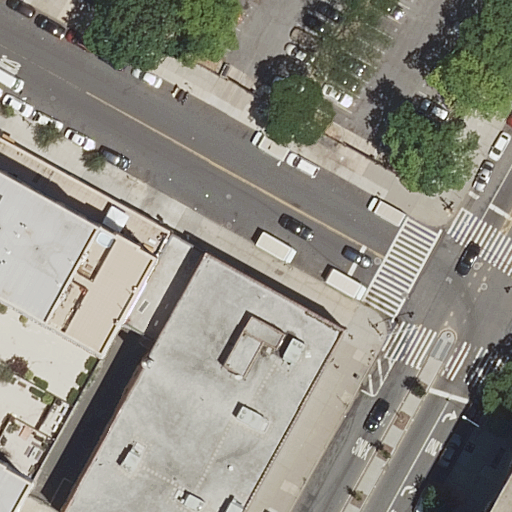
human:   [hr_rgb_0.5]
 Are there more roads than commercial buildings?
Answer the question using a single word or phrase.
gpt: yes

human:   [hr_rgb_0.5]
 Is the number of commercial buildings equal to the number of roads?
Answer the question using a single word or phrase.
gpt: no

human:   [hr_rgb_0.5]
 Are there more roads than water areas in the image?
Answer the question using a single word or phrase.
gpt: yes

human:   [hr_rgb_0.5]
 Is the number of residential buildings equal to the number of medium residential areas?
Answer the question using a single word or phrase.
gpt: no

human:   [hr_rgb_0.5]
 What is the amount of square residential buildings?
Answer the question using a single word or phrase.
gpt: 0

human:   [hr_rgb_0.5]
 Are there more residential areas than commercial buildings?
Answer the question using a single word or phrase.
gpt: yes

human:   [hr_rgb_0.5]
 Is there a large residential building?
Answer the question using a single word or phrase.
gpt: yes

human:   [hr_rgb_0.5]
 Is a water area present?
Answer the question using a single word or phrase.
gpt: no

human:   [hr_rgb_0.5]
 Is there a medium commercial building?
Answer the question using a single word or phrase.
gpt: no

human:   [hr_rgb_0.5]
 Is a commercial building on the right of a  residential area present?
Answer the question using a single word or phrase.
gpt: no

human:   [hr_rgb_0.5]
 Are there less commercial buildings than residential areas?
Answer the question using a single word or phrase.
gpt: yes

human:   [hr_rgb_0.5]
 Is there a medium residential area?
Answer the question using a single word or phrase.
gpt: no

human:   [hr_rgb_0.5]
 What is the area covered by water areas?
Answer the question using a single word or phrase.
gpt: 0m2

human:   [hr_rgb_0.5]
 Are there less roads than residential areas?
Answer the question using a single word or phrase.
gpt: no

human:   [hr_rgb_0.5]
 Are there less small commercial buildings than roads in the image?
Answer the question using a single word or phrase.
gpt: yes

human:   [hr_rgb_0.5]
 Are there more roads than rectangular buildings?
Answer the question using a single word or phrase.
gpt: yes

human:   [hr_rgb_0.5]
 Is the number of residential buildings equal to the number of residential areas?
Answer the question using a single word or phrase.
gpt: no

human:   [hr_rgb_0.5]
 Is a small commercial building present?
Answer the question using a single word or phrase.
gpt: no

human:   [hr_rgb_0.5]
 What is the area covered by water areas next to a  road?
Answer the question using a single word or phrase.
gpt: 0m2

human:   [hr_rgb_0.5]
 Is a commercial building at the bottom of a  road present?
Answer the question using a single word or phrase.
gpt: no

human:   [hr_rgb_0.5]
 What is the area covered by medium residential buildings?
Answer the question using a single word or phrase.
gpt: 0m2

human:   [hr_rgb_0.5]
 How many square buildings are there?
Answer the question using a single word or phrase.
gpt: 0

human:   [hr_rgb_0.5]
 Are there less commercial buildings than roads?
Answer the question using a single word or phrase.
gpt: yes

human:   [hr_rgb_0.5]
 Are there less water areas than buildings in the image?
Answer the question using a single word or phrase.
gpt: yes

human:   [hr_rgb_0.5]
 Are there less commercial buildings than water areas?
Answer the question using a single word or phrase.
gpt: no

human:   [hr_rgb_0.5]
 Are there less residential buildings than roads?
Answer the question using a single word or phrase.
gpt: yes

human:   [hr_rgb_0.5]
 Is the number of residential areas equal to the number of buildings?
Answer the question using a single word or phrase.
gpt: no

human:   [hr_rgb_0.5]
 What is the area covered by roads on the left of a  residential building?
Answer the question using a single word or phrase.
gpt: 0m2

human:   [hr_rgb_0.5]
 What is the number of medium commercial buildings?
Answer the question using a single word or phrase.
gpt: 0

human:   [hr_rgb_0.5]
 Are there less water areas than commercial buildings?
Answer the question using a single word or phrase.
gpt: no

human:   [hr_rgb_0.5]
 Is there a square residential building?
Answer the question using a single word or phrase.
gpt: no

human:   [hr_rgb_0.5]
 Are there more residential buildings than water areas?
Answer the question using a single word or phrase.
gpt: yes

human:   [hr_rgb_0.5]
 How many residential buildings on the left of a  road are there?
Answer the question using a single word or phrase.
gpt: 3

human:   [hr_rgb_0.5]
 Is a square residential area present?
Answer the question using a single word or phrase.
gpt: no

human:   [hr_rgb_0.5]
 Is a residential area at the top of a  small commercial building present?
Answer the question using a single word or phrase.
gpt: no

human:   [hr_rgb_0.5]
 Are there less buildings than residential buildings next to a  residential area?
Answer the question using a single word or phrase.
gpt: no